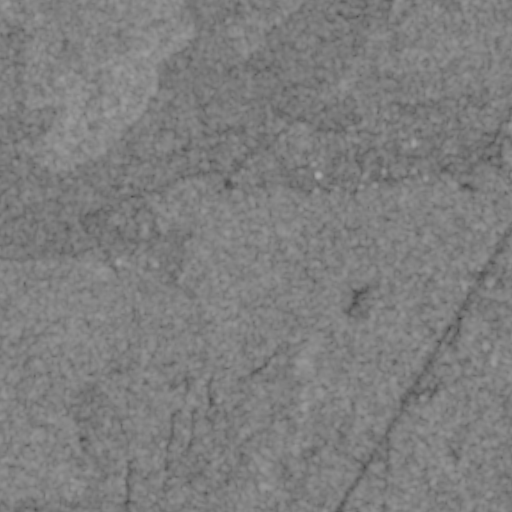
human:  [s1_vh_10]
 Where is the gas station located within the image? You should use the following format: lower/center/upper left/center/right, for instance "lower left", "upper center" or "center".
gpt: The gas station is located in the lower right of the image.
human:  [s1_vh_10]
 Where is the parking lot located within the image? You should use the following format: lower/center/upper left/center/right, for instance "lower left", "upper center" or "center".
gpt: There is no parking lot in the image.

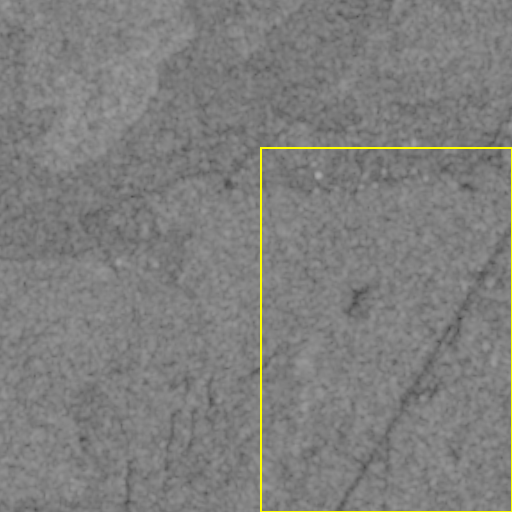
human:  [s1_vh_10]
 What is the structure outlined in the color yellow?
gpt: The structure outlined in yellow is a crop field.
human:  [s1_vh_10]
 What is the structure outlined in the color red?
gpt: There is no red outline.